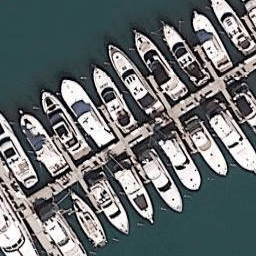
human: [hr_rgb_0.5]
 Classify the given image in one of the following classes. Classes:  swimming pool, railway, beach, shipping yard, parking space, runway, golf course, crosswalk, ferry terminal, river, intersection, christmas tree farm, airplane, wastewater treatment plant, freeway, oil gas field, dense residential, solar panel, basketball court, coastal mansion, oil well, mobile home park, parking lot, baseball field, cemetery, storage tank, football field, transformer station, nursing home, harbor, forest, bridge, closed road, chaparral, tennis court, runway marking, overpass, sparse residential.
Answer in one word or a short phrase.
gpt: harbor